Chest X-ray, PA view. Patient: 20 years old, sex M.
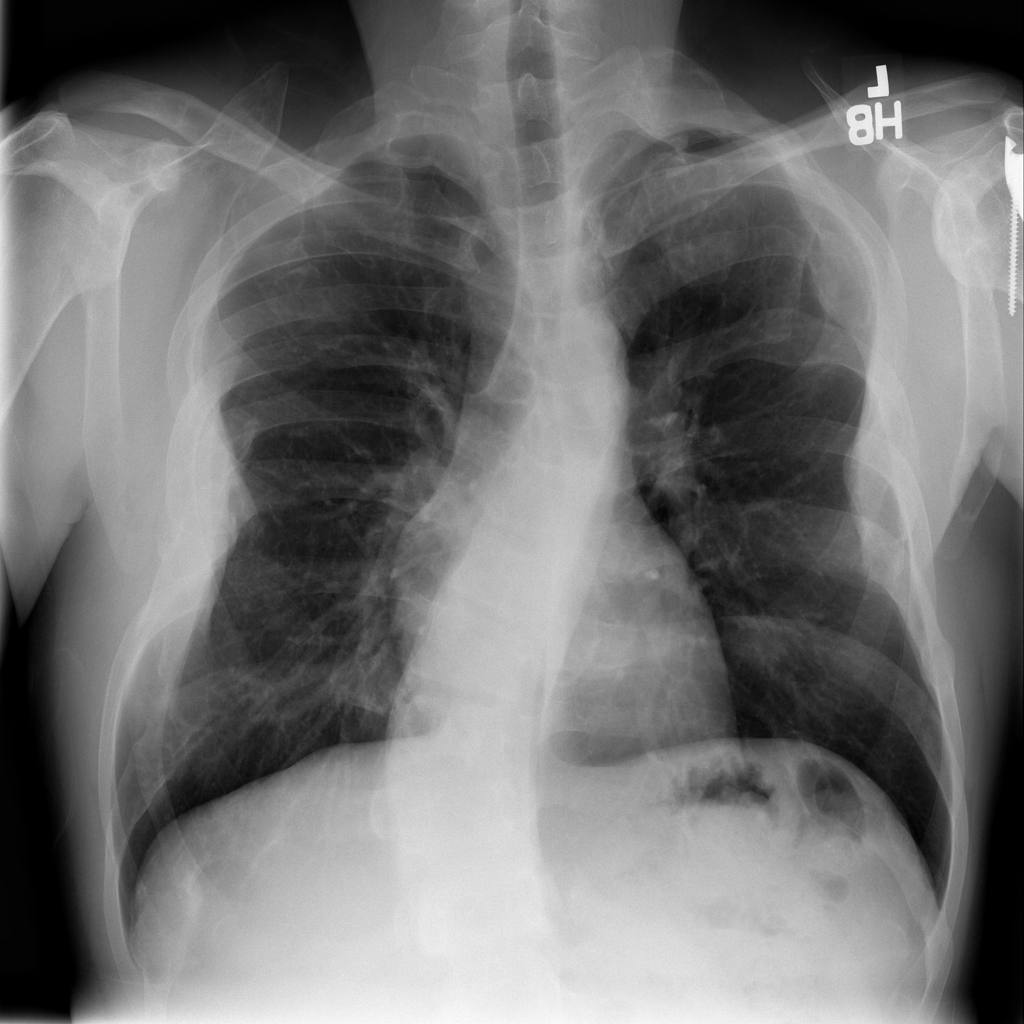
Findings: No Finding